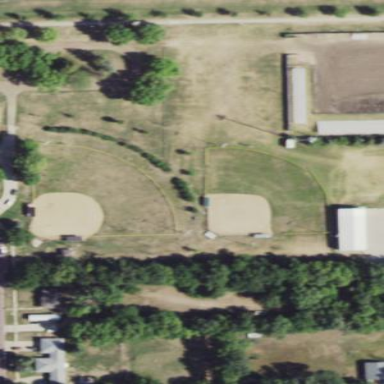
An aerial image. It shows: Baseball pitch for leisure and sports activities.